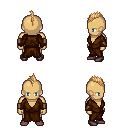
a pixel art fantasy rpg character, male body template, human, tanned skin, brown robe, gold greaves, light blonde mohawk hairstyle, leather bracers, maroon shoes, four views (front, back, left, right), 2x2 character sprite sheet, small pixel art, hard edges, no anti-aliasing